Field crop: maize
Growth stage: 2
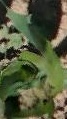
Species: maize